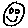
Label: smiley face